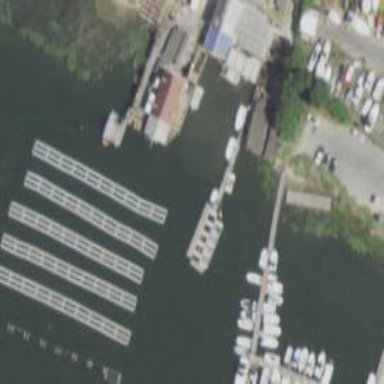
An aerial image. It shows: Commercial mooring pier.